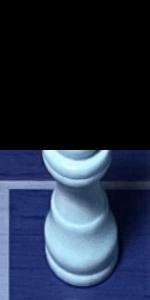
Label: King_White